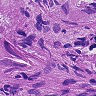
Metastatic tissue present: yes